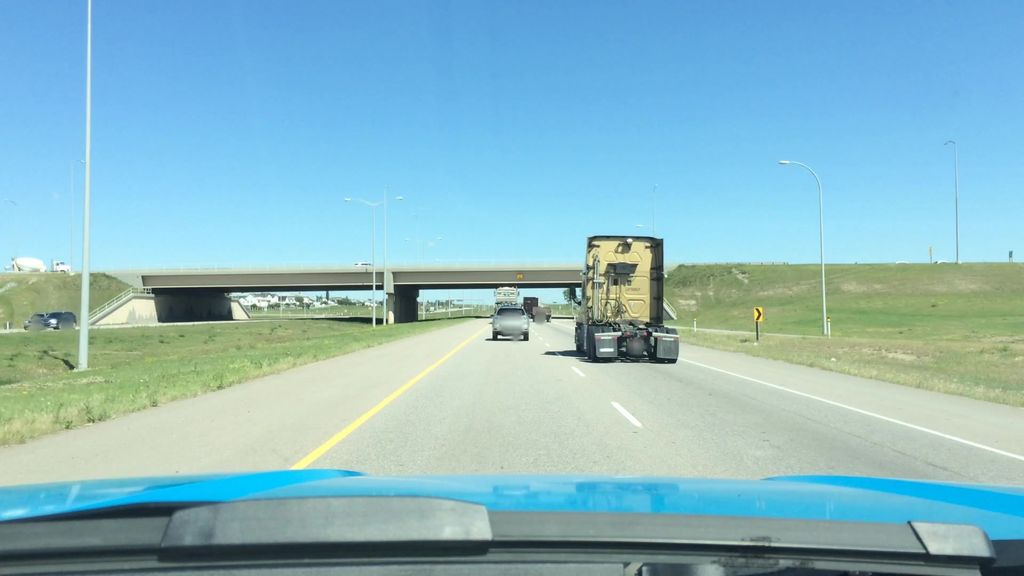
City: calgary